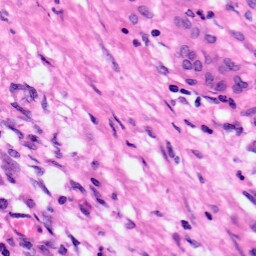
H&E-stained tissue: Pancreatic